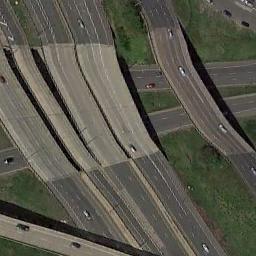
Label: overpass